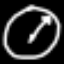
Label: clock